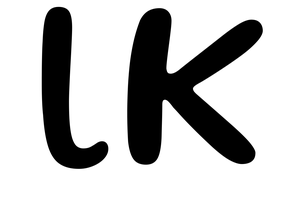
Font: Gluten_Regular